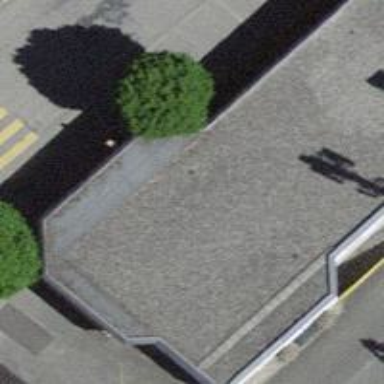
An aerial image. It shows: Post box.